Question: I am trying to make tbody overflow hidden for y and auto for x but no success, i tried few techniques here,
<URL>
<URL>
<URL>
but none worked, I want to make tbody scroll this way thead will stay where it is.
'''
<div id="fruitcratebody" style="height: 300px; width: 500px; background:red;">
<div id="fruitcrateContainer">
<table id="fruitcrateTable" class="tablesorter" style="display: table;">
<thead>
<tr>
<th class="header">Column1</th>
<th class="header">Column2</th>
<th class="header">Column3</th>
<th class="header">Column4</th>
<th class="header">Column5</th>
<th class="header">Column6</th>
<th class="header">Column7</th>
</tr>
</thead>
<tbody id="fruitcrateTBody">
<tr>
<td>0</td>
<td>Calculate1</td>
</tr>
<tr>
<td>0</td>
<td>Calculate2</td>
</tr>
<tr>
<td>0</td>
<td>Calculate2</td>
</tr>
<tr>
<td>0</td>
<td>Calculate2</td>
</tr>
<tr>
<td>0</td>
<td>Calculate2</td>
</tr>
<tr>
<td>0</td>
<td>Calculate2</td>
</tr>
<tr>
<td>0</td>
<td>Calculate2</td>
</tr>
<tr>
<td>0</td>
<td>Calculate2</td>
</tr>
<tr>
<td>0</td>
<td>Calculate2</td>
</tr>
<tr>
<td>0</td>
<td>Calculate2</td>
</tr>
<tr>
<td>0</td>
<td>Calculate2</td>
</tr>
<tr>
<td>0</td>
<td>Calculate2</td>
</tr>
<tr>
<td>0</td>
<td>Calculate2</td>
</tr>
<tr>
<td>0</td>
<td>Calculate2</td>
</tr>
<tr>
<td>0</td>
<td>Calculate2</td>
</tr>
<tr>
<td>0</td>
<td>Calculate2</td>
</tr>
<tr>
<td>0</td>
<td>Calculate2</td>
</tr>
</tbody>
</table>
</div>
</div>
'''
'''
tbody{
position:relative;
overflow:hidden;
height:300px;
}
'''
I want something like this, but now I am having trouble lining up column widths,

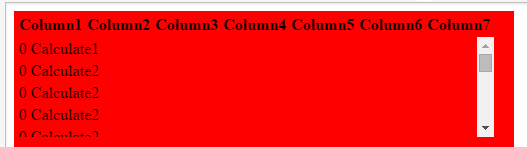
Answer: There is no easy way to do this because tables are formatted so as to display all the content, which means that table-cell widths and heights are adjusted to show the content, which also means that the table height and width will adjust accordingly. Any specified width and height tend to be treated as minimum values.
To get the effect that you want, you need to use two tables as shown below.
You place the headers in one table and the data in the second. Both tables have the same width and you need to make sure all the table-cells have the same width and use 'table-display: fixed'.
Around the second table (for data), wrap a block level 'div' with the scrolling enabled.
There is at least one jQuery plug-in that deals with sticky table headers, see for example, <URL>
Also, table-sort will not work in this two-table layout without some extra programming.
There is a jQuery plugin that seems to have both sorting and sticky headers:
<URL>
but you would need to try it out.
'''
.fruitcrateTable {
border: 1px dotted blue;
width: 520px;
}
.fruitcrateTable table {
width: 500px;
table-layout: fixed;
}
.fruitcrateTable table th, .fruitcrateTable table td {
width: 15%;
border: 1px dotted gray;
}
.fruitcrateTable .table-body-scroll {
height: 300px;
overflow-y: auto; /* Trigger vertical scroll */
overflow-x: hidden; /* Hide the horizontal scroll */
}
'''
'''
<div class="fruitcrateTable">
<table class="header-table">
<thead>
<tr>
<th class="header">Column1</th>
<th class="header">Column2</th>
<th class="header">Column3</th>
<th class="header">Column4</th>
<th class="header">Column5</th>
<th class="header">Column6</th>
<th class="header">Column7</th>
</tr>
</thead>
</table>
<div class="table-body-scroll">
<table>
<tbody>
<tr>
<td>0</td>
<td>Calculate1</td>
<td>Calculate1</td>
<td>Calculate1</td>
<td>Calculate1</td>
<td>Calculate1</td>
<td>Calculate1</td>
</tr>
<tr>
<td>0</td>
<td>Calculate2</td>
</tr>
<tr>
<td>0</td>
<td>Calculate2</td>
</tr>
<tr>
<td>0</td>
<td>Calculate2</td>
</tr>
<tr>
<td>0</td>
<td>Calculate2</td>
</tr>
<tr>
<td>0</td>
<td>Calculate2</td>
</tr>
<tr>
<td>0</td>
<td>Calculate2</td>
</tr>
<tr>
<td>0</td>
<td>Calculate2</td>
</tr>
<tr>
<td>0</td>
<td>Calculate2</td>
</tr>
<tr>
<td>0</td>
<td>Calculate2</td>
</tr>
<tr>
<td>0</td>
<td>Calculate2</td>
</tr>
<tr>
<td>0</td>
<td>Calculate2</td>
</tr>
<tr>
<td>0</td>
<td>Calculate2</td>
</tr>
<tr>
<td>0</td>
<td>Calculate2</td>
</tr>
<tr>
<td>0</td>
<td>Calculate2</td>
</tr>
<tr>
<td>0</td>
<td>Calculate2</td>
</tr>
<tr>
<td>0</td>
<td>Calculate2</td>
</tr>
</tbody>
</table>
</div>
</div>
'''